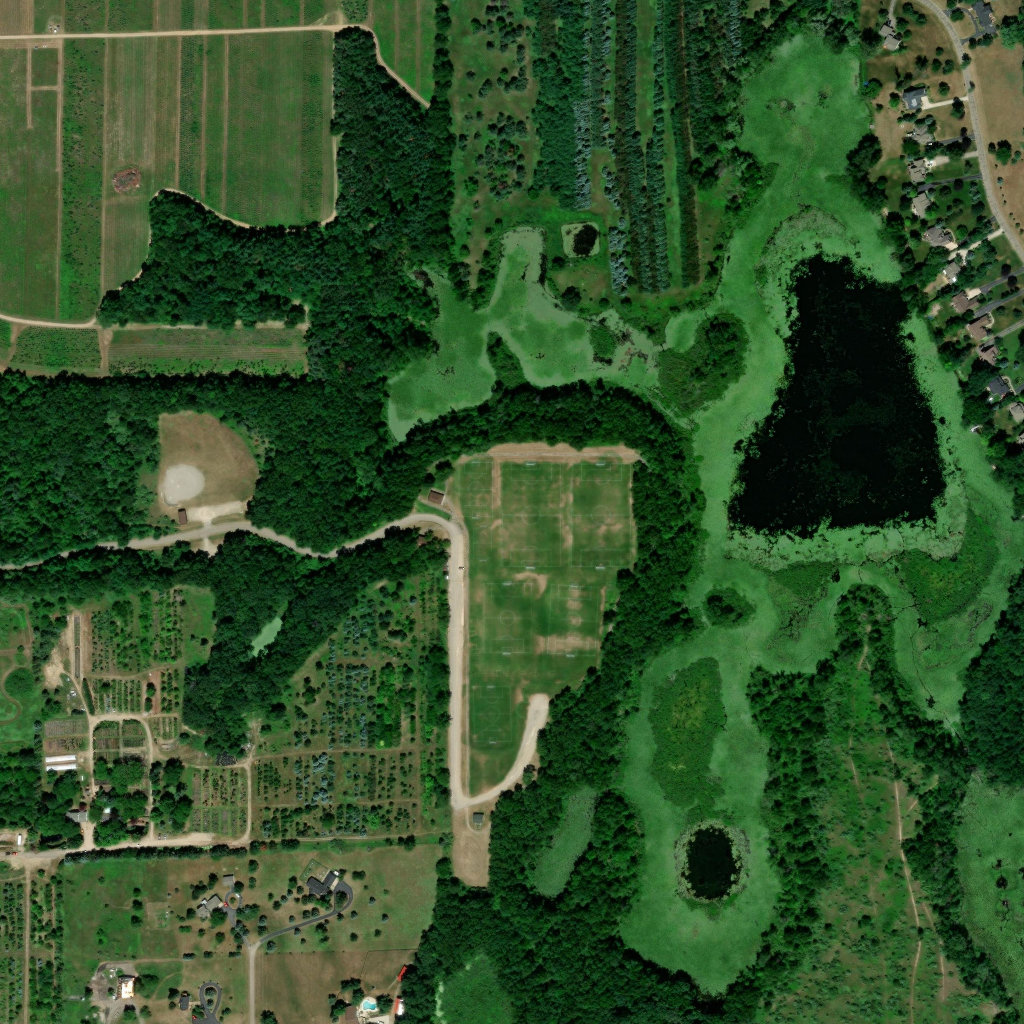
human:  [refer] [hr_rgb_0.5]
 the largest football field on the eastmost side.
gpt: <box>[[55, 45, 62, 55, 0]]</box>